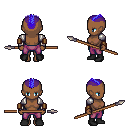
a pixel art fantasy rpg character, female body template, human, dark skin, steel arm armor, magenta pants, blue short mohawk hairstyle, leather bracers, black shoes, spear, four views (front, back, left, right), 2x2 character sprite sheet, small pixel art, hard edges, no anti-aliasing